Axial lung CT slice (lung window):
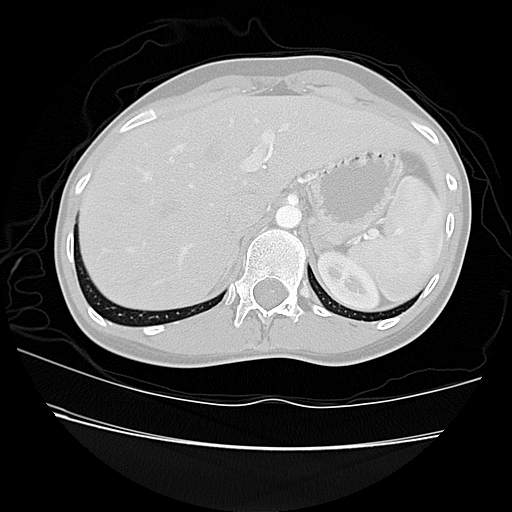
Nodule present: no